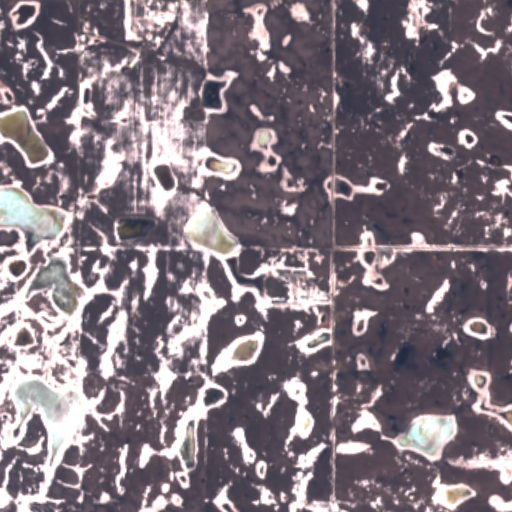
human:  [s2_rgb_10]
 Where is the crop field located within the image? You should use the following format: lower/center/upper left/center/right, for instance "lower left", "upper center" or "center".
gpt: The crop field is located in the lower center of the image.
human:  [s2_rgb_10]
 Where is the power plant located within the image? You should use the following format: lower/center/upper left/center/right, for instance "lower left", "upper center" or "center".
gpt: There is no power plant in the image.